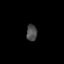
Tissue: prostate
Cell type: T cells
Senescence score: 0.3581
Nuclear area (px): 175
Mean DAPI intensity: 73.583